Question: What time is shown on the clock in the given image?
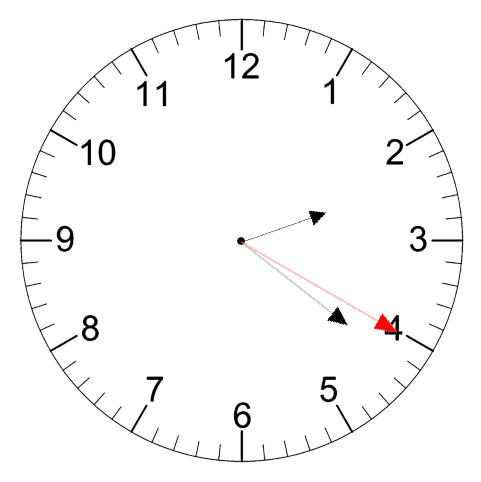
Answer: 02:21:20